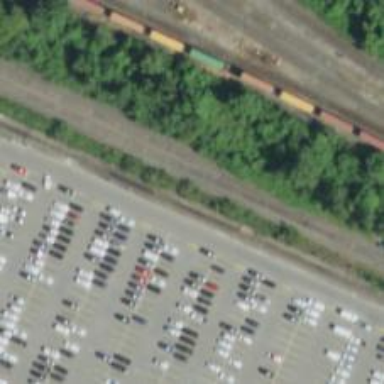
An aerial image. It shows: View of railway yard.